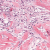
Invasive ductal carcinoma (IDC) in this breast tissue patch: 1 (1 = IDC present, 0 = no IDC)